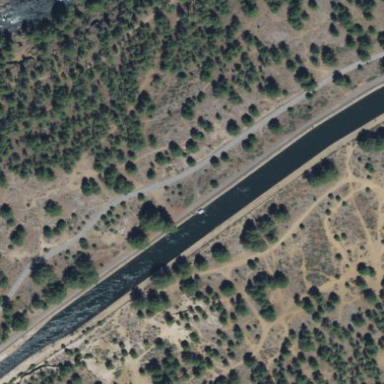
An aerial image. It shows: Scenic canal with flowing water.